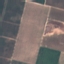
Label: PermanentCrop